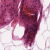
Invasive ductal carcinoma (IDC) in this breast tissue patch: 0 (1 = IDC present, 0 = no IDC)